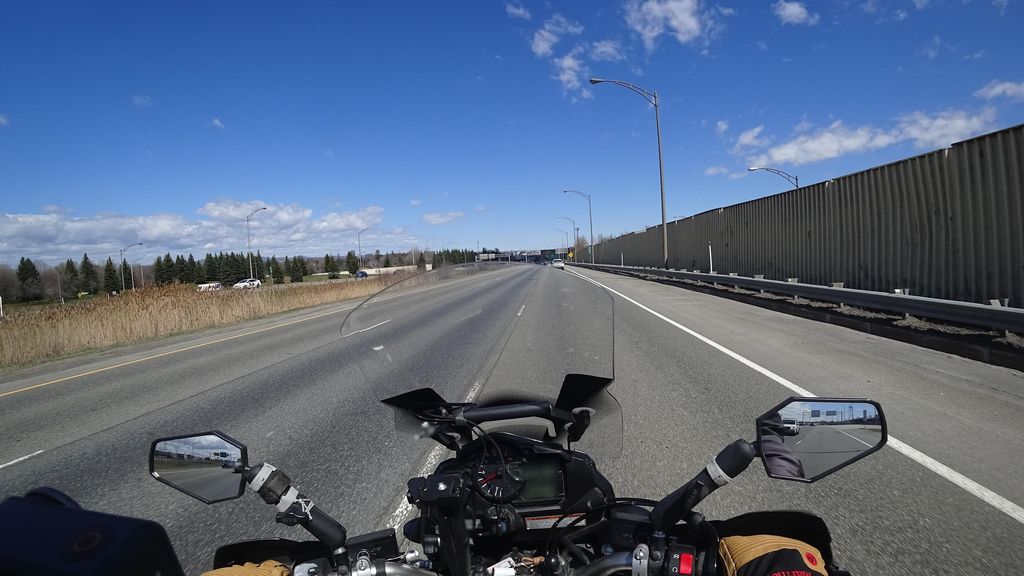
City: quebec_city